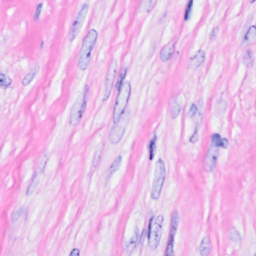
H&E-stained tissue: Breast